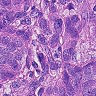
Metastatic tissue present: yes